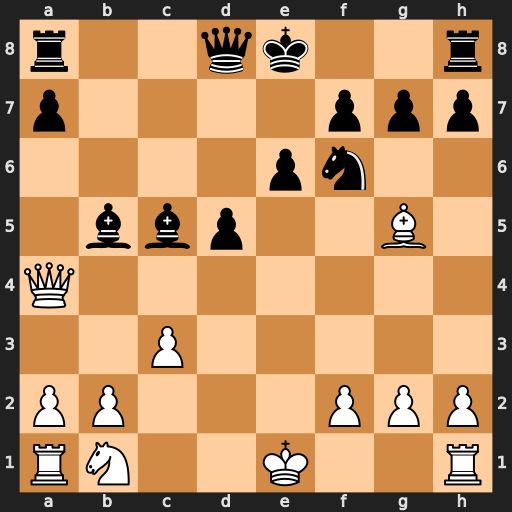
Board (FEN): r2qk2r/p4ppp/4pn2/1bbp2B1/Q7/2P5/PP3PPP/RN2K2R
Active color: w
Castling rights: KQkq
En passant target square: -
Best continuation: Qxb5+ Qd7 Qxc5